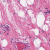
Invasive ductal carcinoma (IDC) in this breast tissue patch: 0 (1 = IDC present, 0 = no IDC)